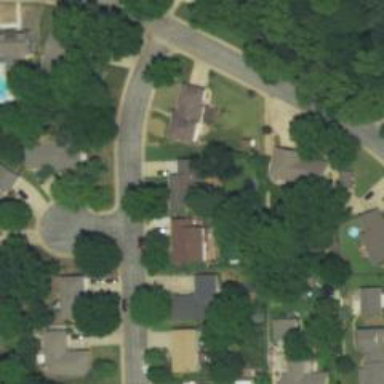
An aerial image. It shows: Sidewalk.